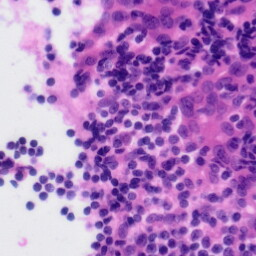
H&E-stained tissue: Tonsil